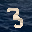
Label: 3